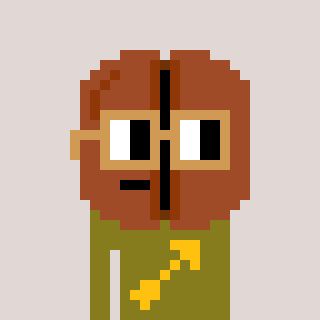
a pixel art character with square brown glasses, a coffeebean-shaped head and a gunk-colored body on a warm background